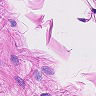
Metastatic tissue present: no